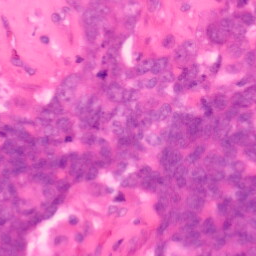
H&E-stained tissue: Colon